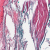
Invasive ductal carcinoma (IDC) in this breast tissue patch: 0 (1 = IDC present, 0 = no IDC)